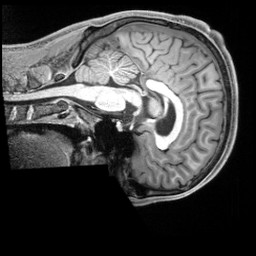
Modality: T1w
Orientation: sagittal
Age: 20
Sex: male
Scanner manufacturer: siemens
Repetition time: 2.3 s
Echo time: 0.00229 s